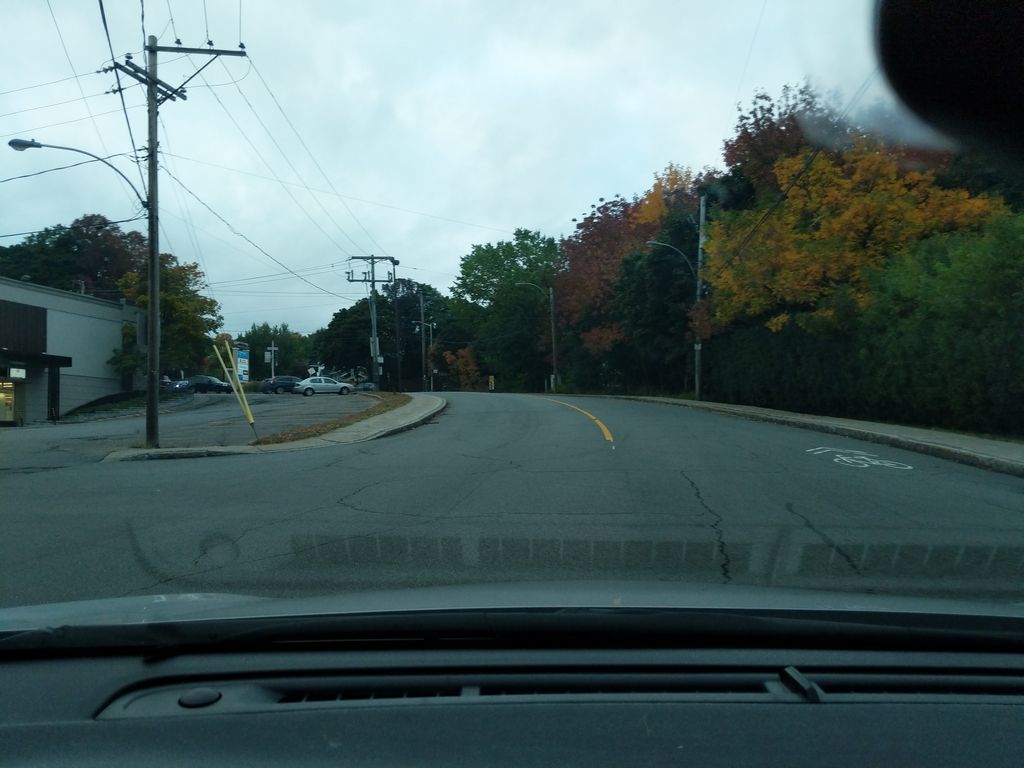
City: quebec_city